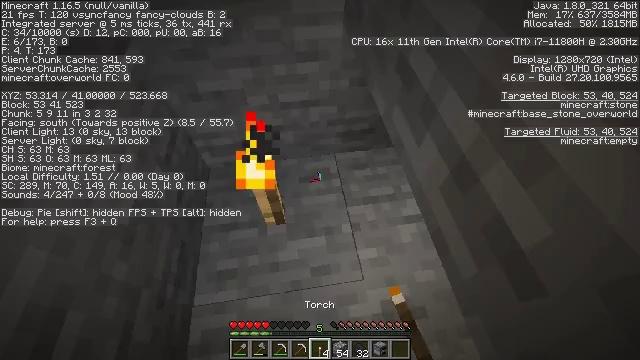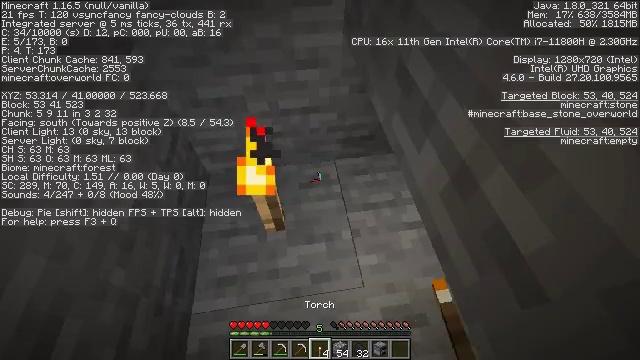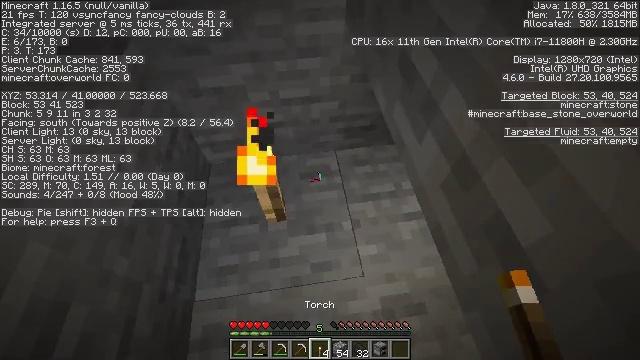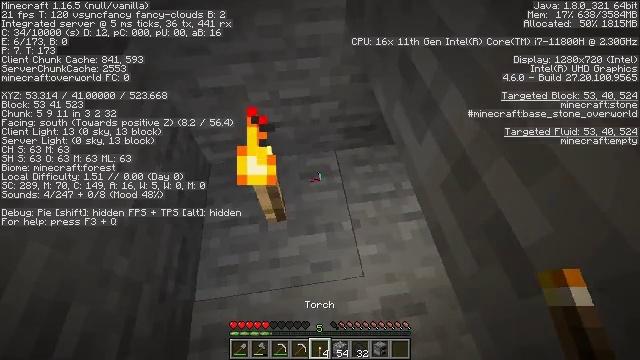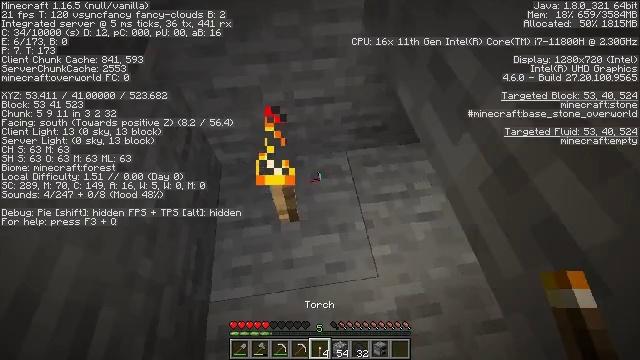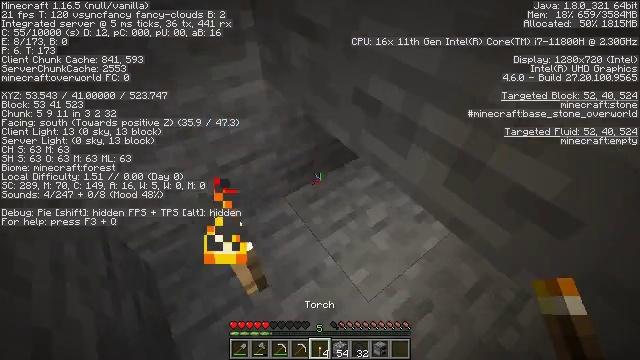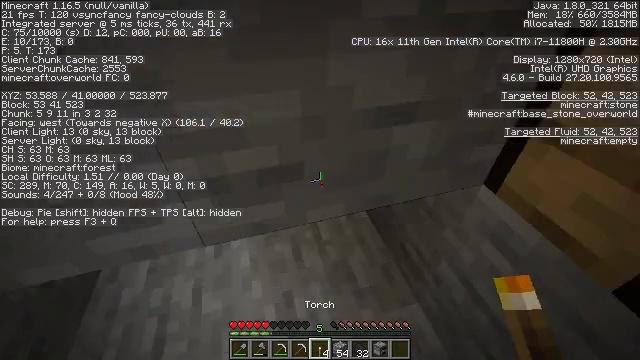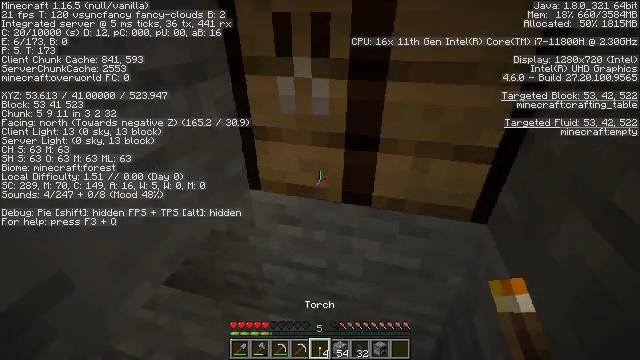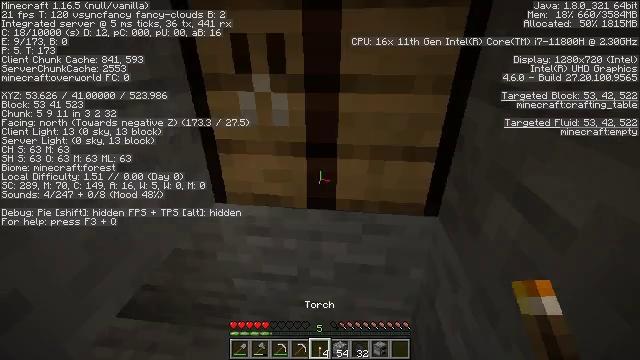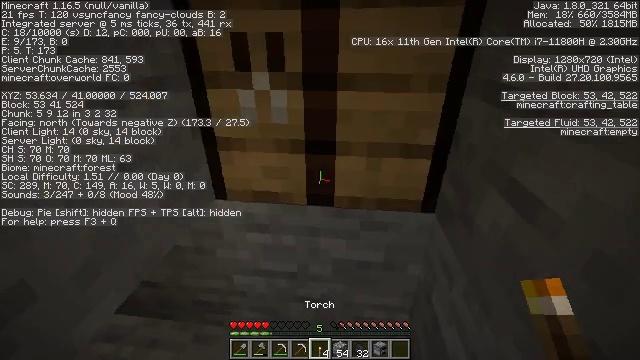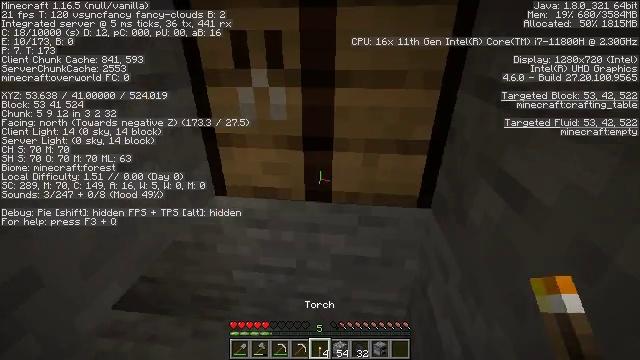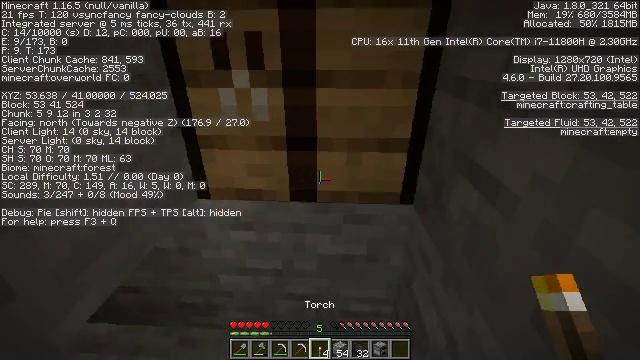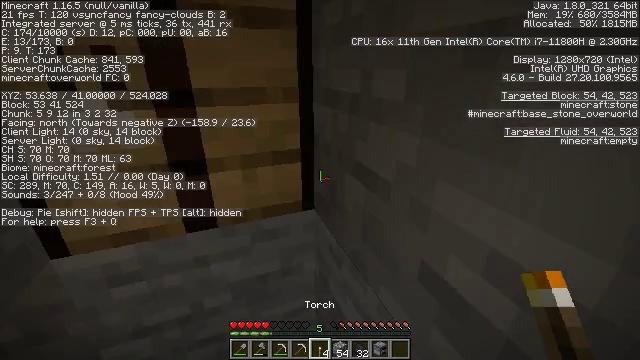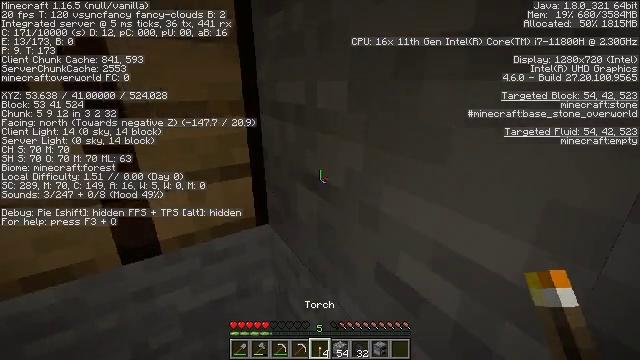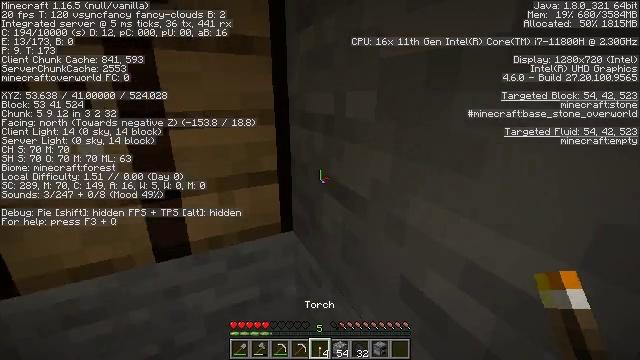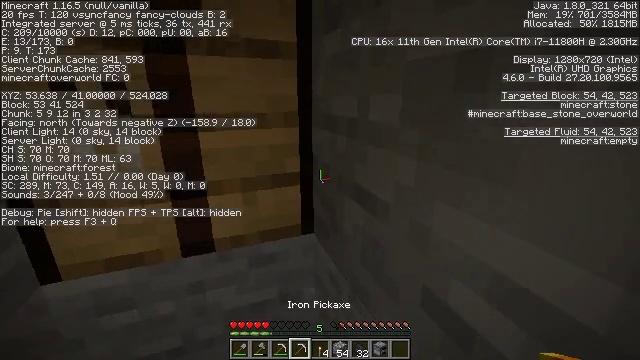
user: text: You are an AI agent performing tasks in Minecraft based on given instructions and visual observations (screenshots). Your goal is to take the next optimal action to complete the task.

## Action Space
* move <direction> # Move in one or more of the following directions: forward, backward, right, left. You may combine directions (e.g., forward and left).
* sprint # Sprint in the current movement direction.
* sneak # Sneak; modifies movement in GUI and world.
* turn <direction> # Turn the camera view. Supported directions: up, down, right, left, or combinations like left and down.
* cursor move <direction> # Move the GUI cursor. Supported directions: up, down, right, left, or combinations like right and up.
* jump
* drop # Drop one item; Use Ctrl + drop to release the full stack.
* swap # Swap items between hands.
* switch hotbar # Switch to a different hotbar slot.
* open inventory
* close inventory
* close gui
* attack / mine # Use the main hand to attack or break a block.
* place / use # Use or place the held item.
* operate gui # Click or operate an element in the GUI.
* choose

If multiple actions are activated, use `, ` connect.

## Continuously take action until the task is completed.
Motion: motion action
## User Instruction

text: Get the crafting table into the inventory.
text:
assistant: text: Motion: turn up
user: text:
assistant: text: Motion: turn down
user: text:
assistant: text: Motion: no_op
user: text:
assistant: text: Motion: move left
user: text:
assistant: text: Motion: move left, turn right and up
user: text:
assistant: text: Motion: move left, turn right and up
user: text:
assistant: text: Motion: turn right and up
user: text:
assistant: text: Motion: turn right and up
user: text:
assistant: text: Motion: no_op
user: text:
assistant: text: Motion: no_op
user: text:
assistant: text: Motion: turn right
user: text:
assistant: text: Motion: turn right and up
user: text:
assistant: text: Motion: turn right and up
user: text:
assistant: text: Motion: turn left and up
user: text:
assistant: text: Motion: turn left
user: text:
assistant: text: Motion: turn left
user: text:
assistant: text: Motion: no_op
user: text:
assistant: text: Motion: no_op
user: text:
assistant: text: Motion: no_op
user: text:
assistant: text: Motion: no_op
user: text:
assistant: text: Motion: turn left and up
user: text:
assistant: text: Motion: turn left and up
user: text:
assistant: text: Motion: turn left and up
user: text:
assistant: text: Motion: turn left and up
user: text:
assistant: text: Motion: no_op
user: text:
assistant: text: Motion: turn right
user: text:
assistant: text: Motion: turn right
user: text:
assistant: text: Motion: turn right
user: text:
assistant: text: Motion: turn right
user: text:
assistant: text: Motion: no_op